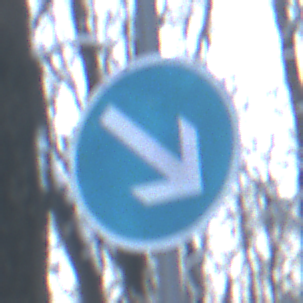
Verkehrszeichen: VorgeschriebeneVorbeifahrtRechts
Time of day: MorningAfternoon
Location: Outdoor (Nature)
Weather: Clear
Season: Winter
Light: Natural